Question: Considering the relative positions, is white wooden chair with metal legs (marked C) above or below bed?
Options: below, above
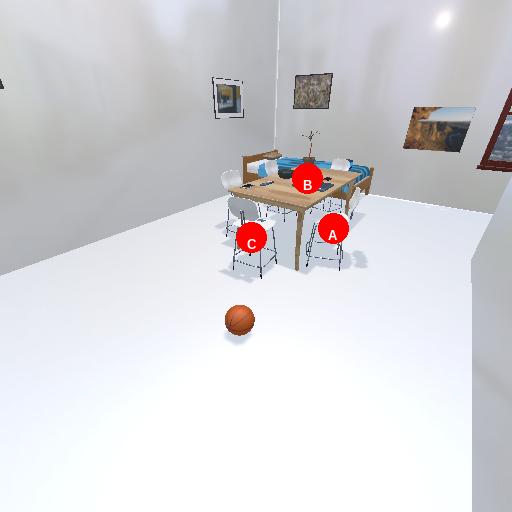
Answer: below